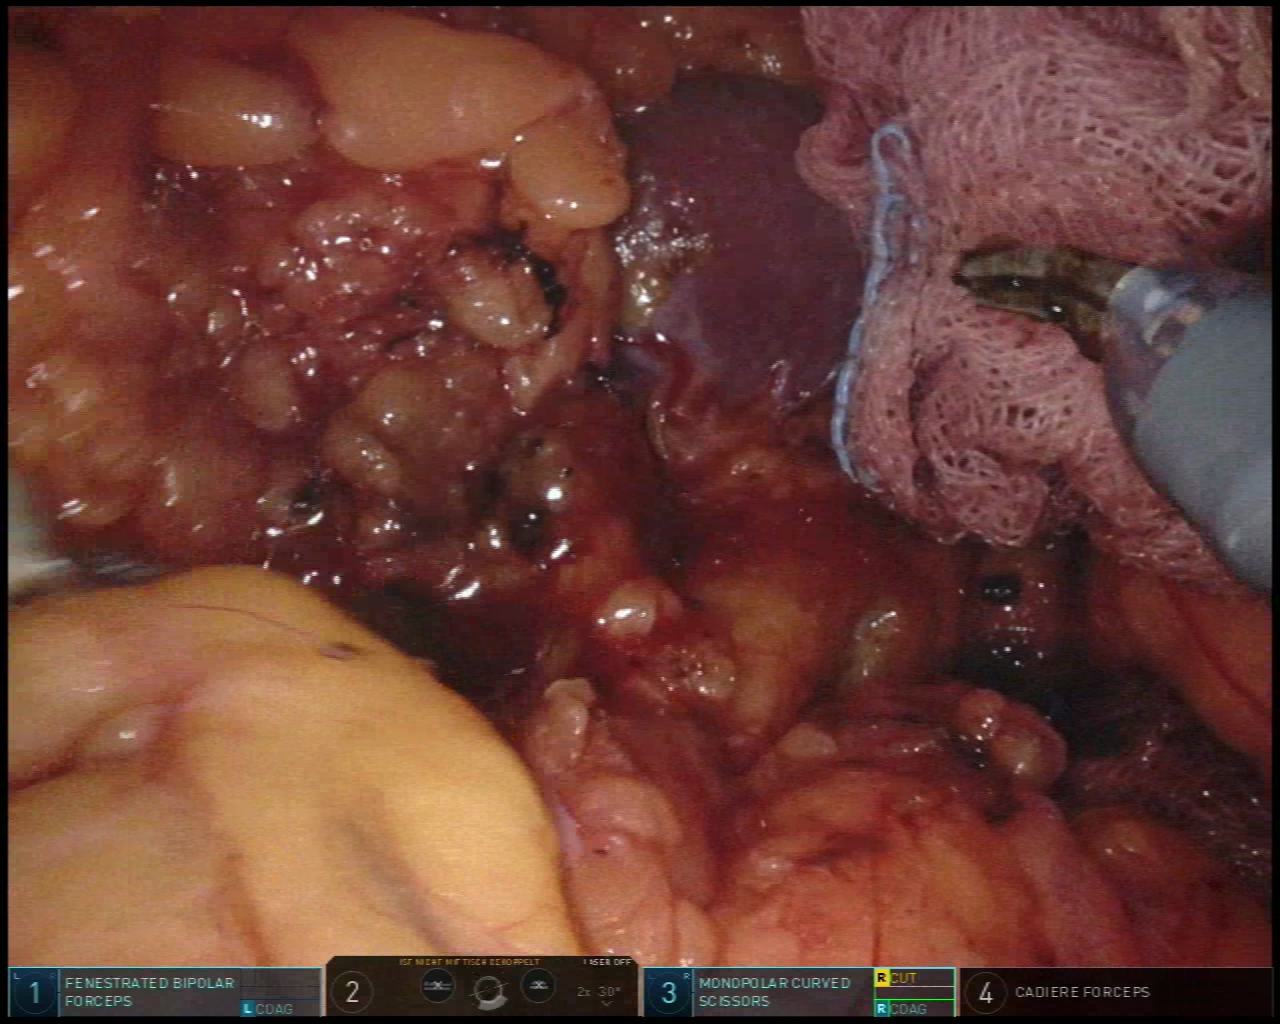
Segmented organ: spleen
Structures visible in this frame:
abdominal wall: no
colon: no
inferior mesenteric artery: no
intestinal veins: no
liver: no
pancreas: no
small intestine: no
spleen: yes
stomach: no
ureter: no
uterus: no
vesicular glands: no